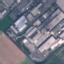
Land use / land cover class: Industrial